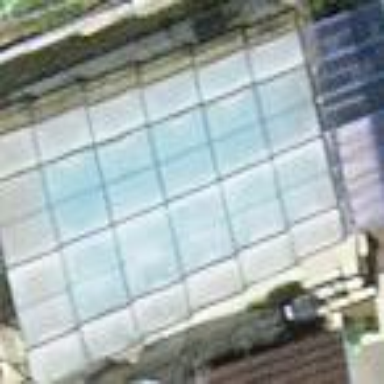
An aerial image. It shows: Swimming pool located in leisure land.